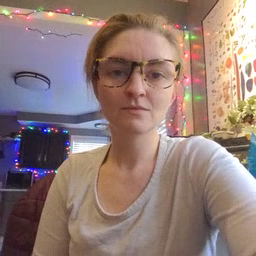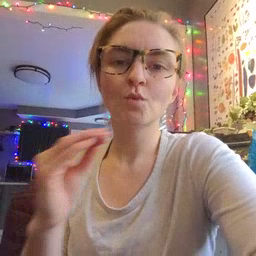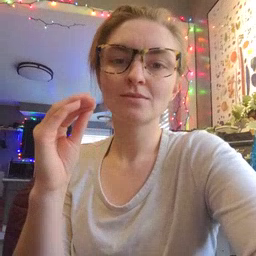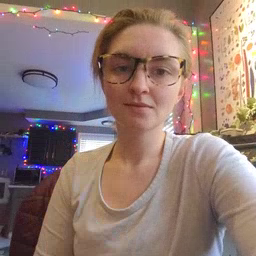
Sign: kiss